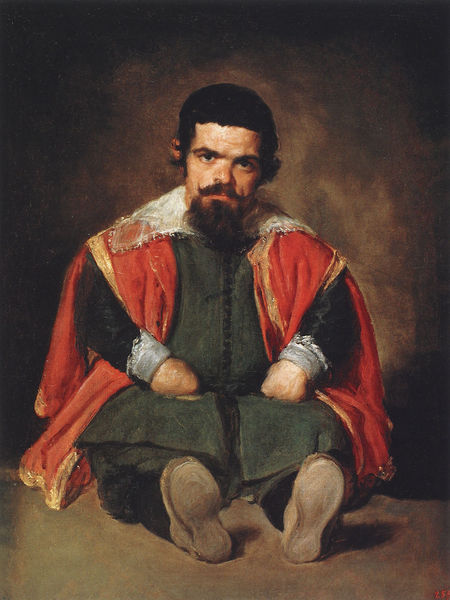
Titel: Der Hofnarr Sebastián de Morra
Künstler: Diego de Velázquez
Institution: Madrid, Museo del Prado
Schlagwörter: mann, bart, porträt, schuhe, zwerg, roter umhang, lilliputaner, grünes wams